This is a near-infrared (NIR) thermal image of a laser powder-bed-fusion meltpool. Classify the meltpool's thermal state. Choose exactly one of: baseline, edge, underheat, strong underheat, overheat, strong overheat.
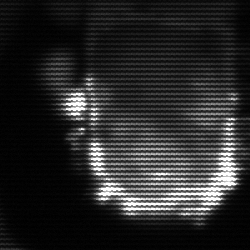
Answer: baseline